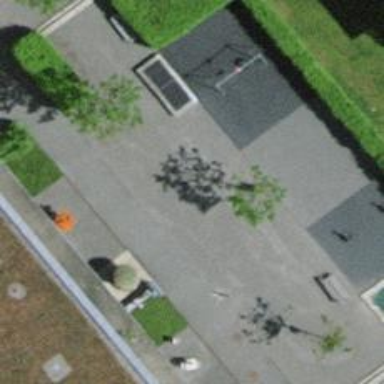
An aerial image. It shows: Playground area for leisure activities on the land.